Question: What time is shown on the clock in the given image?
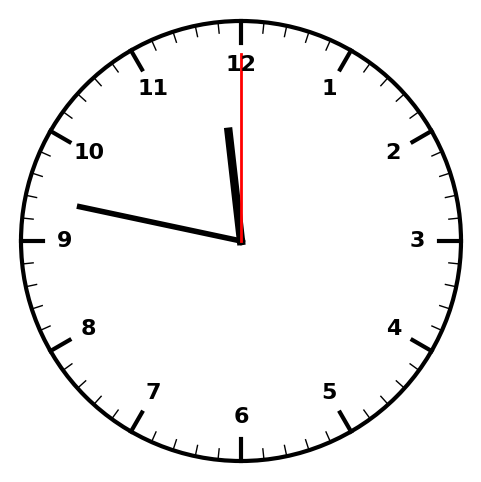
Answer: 11:47:00